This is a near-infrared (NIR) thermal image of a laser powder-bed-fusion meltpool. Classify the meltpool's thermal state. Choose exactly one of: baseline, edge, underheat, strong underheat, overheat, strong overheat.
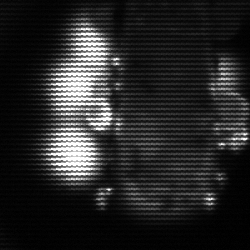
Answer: strong underheat